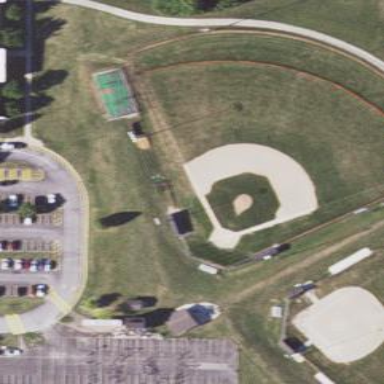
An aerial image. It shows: Baseball pitch for leisure land activities.